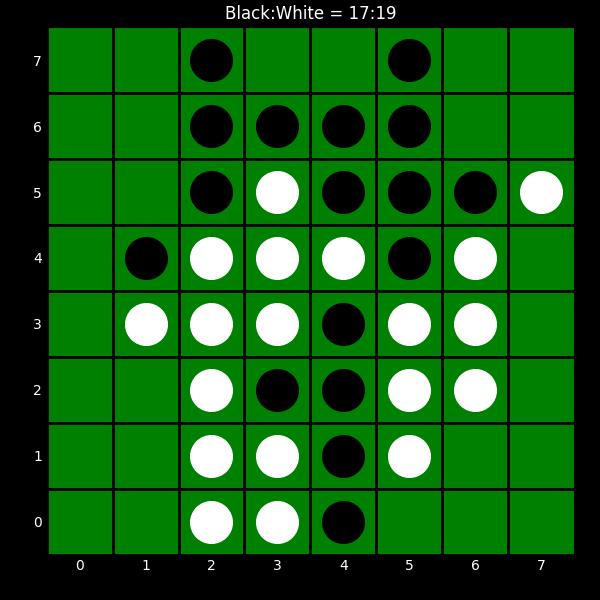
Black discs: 17
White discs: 19